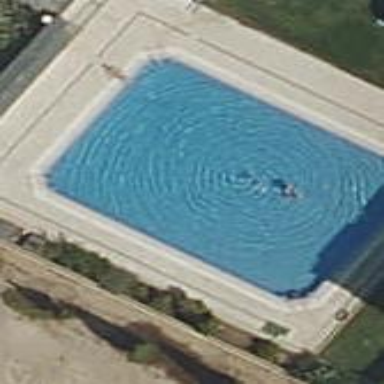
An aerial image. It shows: Swimming pool located in leisure land.